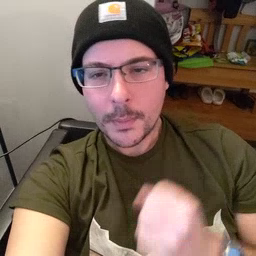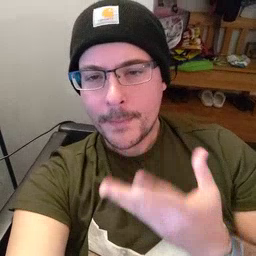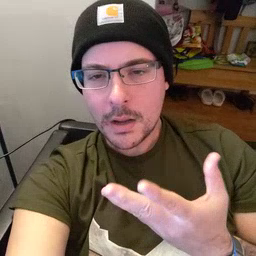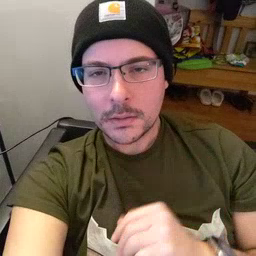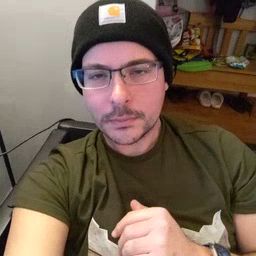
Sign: many